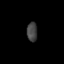
Tissue: lung
Cell type: Myeloid cells
Senescence score: 0.2324
Nuclear area (px): 197
Mean DAPI intensity: 66.162